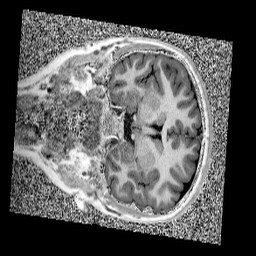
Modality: UNIT1
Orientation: coronal
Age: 14
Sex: female
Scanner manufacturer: siemens
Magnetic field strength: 3 T
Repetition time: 4 s
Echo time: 0.00299 s